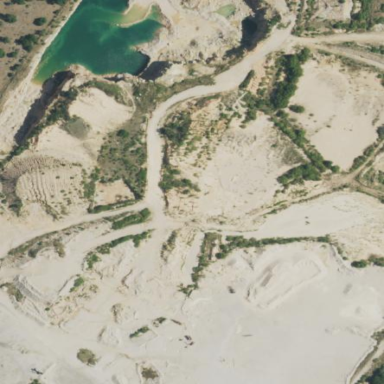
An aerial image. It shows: Quarry area.